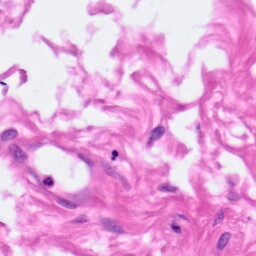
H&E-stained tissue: Pancreatic